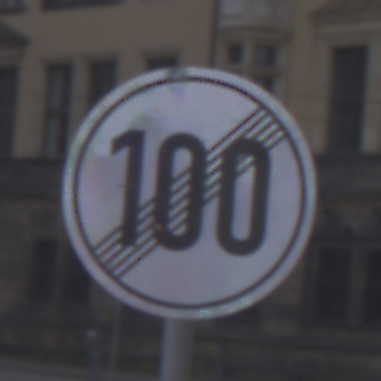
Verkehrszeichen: EndeGeschwindigkeit100
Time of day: MorningAfternoon
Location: Outdoor (Urban)
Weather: PartlyCloudy
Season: NotSpecified
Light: Natural